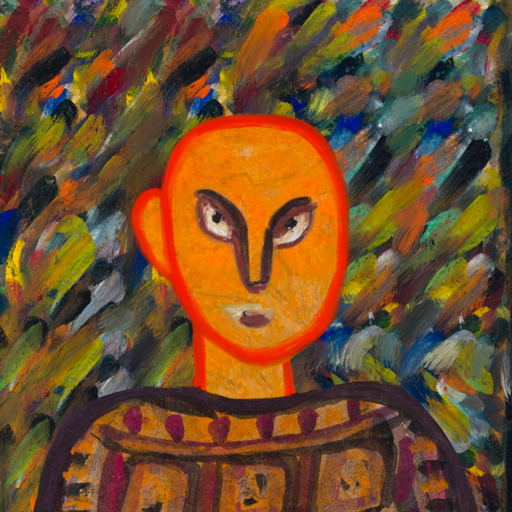
Background: An_Impression, Head And Neck Front: Sisters, Face Front: After_Raid, Bust: Doll, Hair Front: Blank, Head Accessory: Blank, Second Necklace: Blank, Necklace: Blank, Baby: Blank